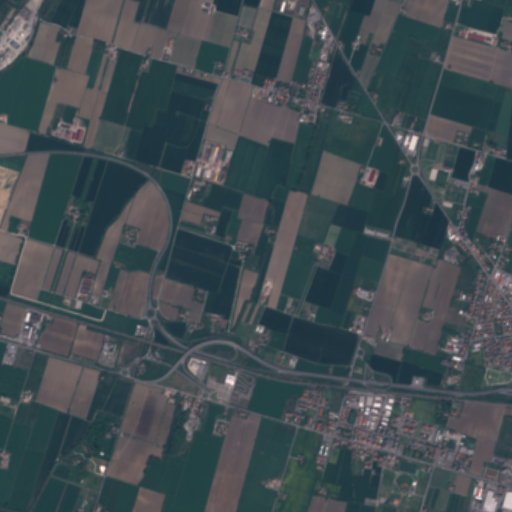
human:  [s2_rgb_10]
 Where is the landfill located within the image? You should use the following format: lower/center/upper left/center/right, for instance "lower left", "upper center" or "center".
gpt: The landfill is located in the upper right of the image.
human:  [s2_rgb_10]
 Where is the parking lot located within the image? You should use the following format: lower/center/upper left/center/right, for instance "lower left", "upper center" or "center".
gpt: The parking lot is located in the lower of the image.
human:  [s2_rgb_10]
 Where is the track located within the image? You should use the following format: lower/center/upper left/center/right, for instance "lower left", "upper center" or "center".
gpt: The track is located in the lower center of the image.
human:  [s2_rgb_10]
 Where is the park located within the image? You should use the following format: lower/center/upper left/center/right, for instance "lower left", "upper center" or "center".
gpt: There is no park in the image.